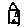
Label: house